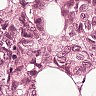
Metastatic tissue present: yes